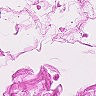
Metastatic tissue present: no